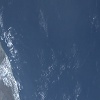
Label: water